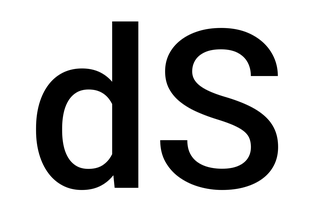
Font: Roboto_Medium